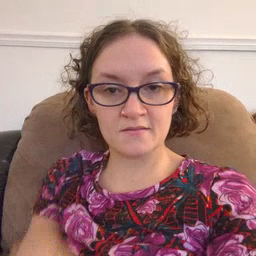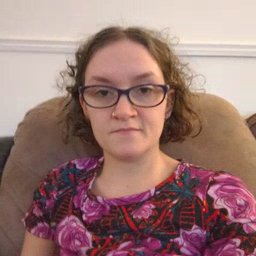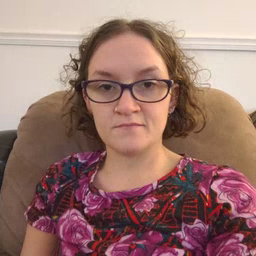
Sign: that